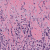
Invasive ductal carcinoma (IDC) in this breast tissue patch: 1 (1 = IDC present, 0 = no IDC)